Field crop: tomato
Growth stage: 1
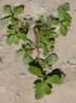
Species: portulaca